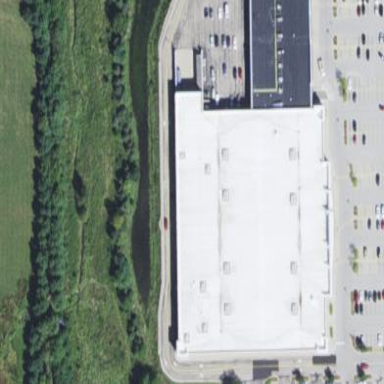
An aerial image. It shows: Retail building.